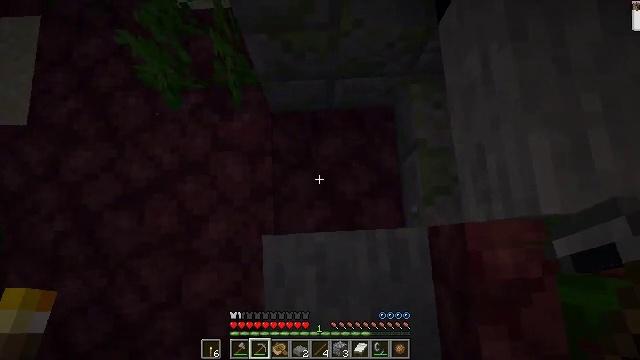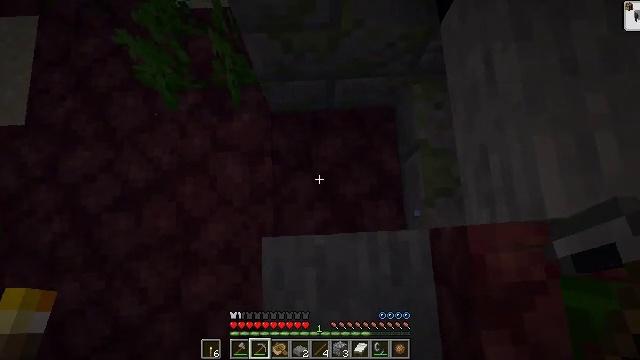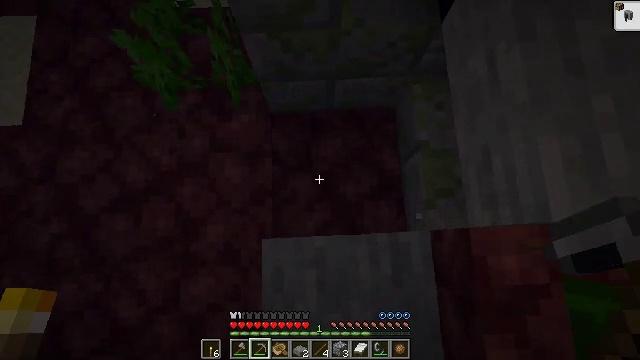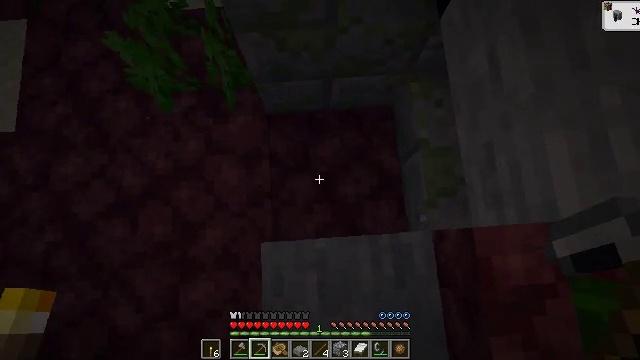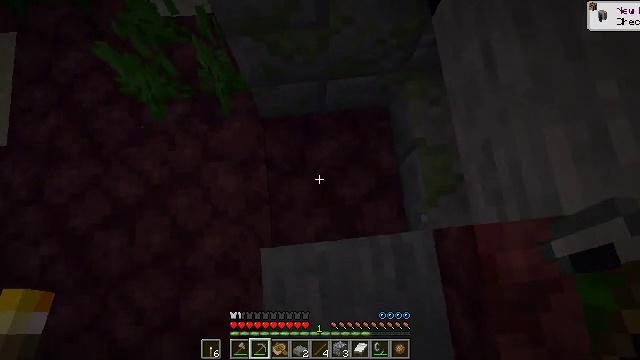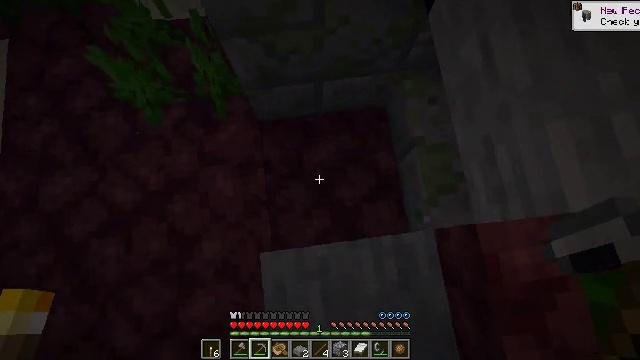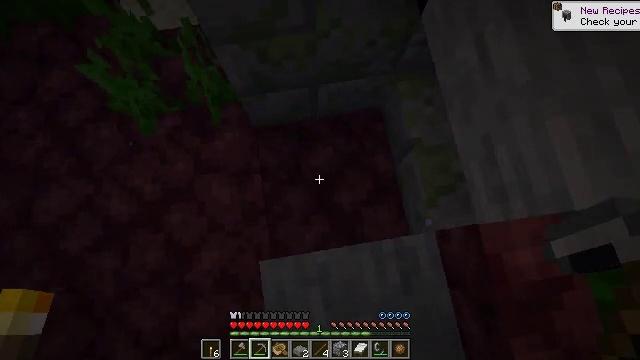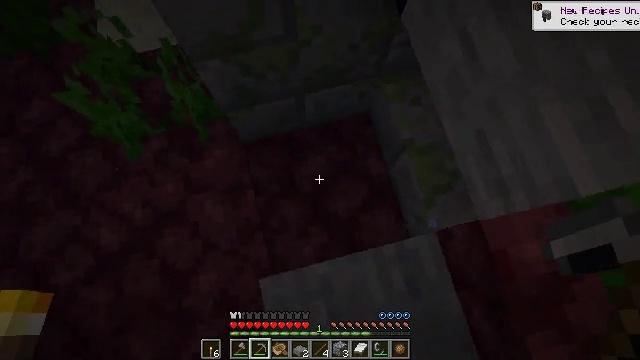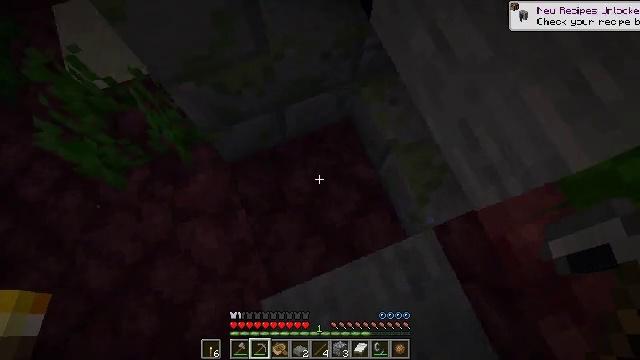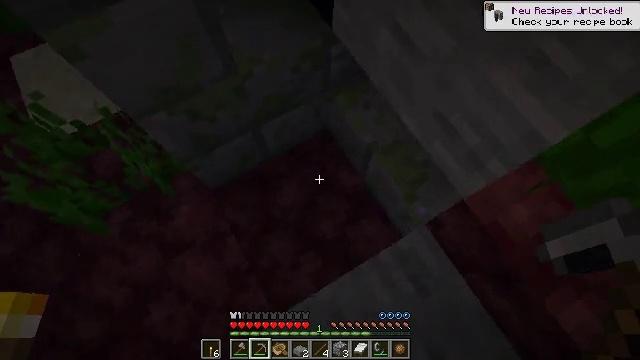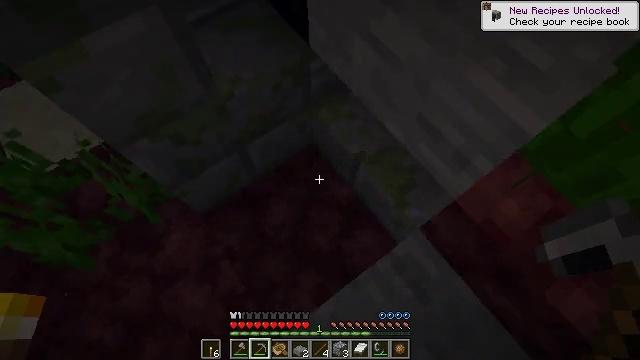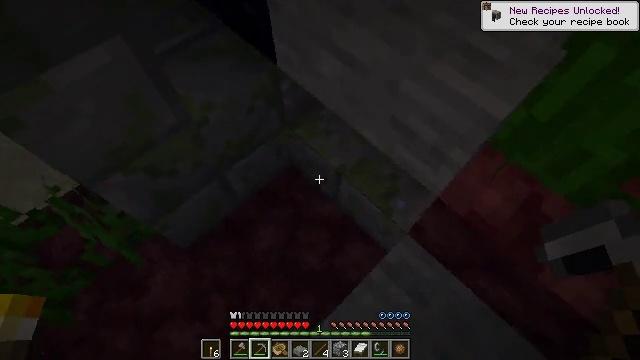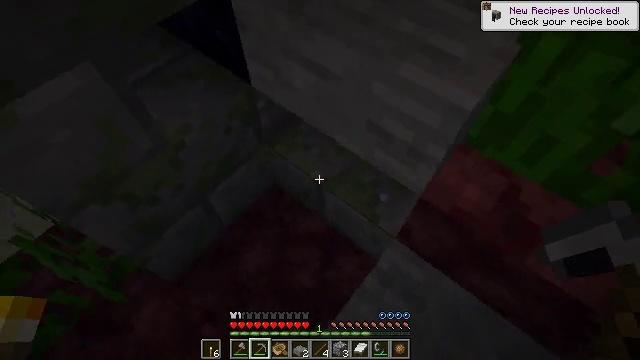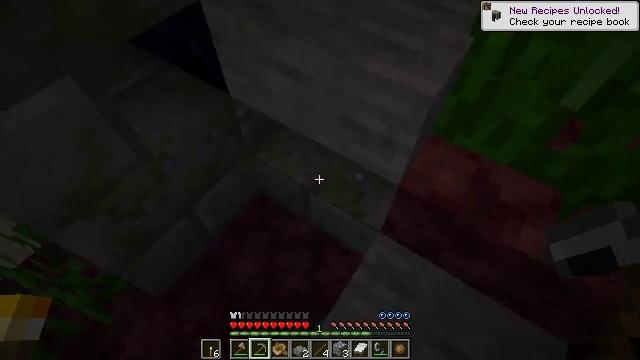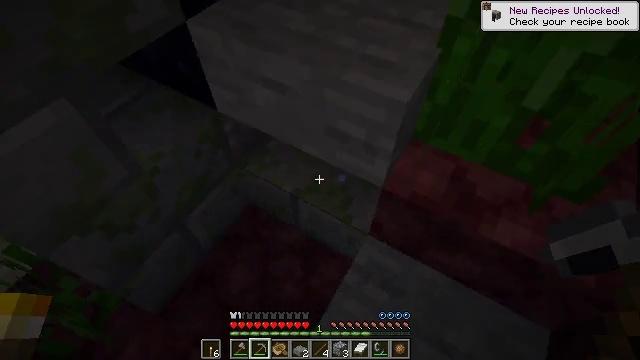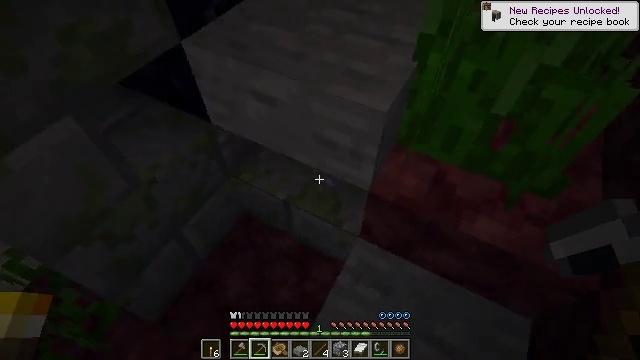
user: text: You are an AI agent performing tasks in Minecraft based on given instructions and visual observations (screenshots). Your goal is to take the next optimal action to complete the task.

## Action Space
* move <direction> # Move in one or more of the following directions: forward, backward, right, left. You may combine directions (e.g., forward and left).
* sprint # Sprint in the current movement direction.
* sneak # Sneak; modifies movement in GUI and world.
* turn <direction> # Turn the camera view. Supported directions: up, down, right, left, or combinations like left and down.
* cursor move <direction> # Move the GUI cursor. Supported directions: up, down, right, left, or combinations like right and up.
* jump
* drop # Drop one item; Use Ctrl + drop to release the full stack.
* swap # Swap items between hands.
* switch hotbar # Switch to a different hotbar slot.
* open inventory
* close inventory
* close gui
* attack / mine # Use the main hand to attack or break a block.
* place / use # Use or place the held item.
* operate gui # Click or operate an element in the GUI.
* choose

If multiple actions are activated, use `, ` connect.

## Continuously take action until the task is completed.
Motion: motion action
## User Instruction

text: Mine the netherrack in the Nether.
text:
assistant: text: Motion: no_op
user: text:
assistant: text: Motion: no_op
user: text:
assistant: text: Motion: turn right
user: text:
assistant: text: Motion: turn right
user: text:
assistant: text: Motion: turn right
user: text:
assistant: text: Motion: turn right
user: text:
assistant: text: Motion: turn right and up
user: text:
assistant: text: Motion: turn right and up
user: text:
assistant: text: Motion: move back, turn right and up
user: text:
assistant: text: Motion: move back, turn right and up
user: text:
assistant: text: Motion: move back, turn right and up
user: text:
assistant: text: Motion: move back, turn right and up
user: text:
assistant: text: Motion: move back, turn right and up, jump
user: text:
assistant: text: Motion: move back, turn right and up, jump
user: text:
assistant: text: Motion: move back, turn right and up, jump
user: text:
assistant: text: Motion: turn right and up, jump
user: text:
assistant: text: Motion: turn right and up, jump
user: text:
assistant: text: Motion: turn right and up, jump
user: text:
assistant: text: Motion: turn up, jump
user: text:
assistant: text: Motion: turn right and up, jump
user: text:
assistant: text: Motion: turn left and up, jump
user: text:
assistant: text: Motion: turn left, jump
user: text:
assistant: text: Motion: jump
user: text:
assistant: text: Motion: jump
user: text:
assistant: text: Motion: jump
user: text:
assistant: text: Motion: jump
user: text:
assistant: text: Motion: jump
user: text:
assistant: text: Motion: jump
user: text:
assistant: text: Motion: jump
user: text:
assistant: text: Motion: jump